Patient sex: F
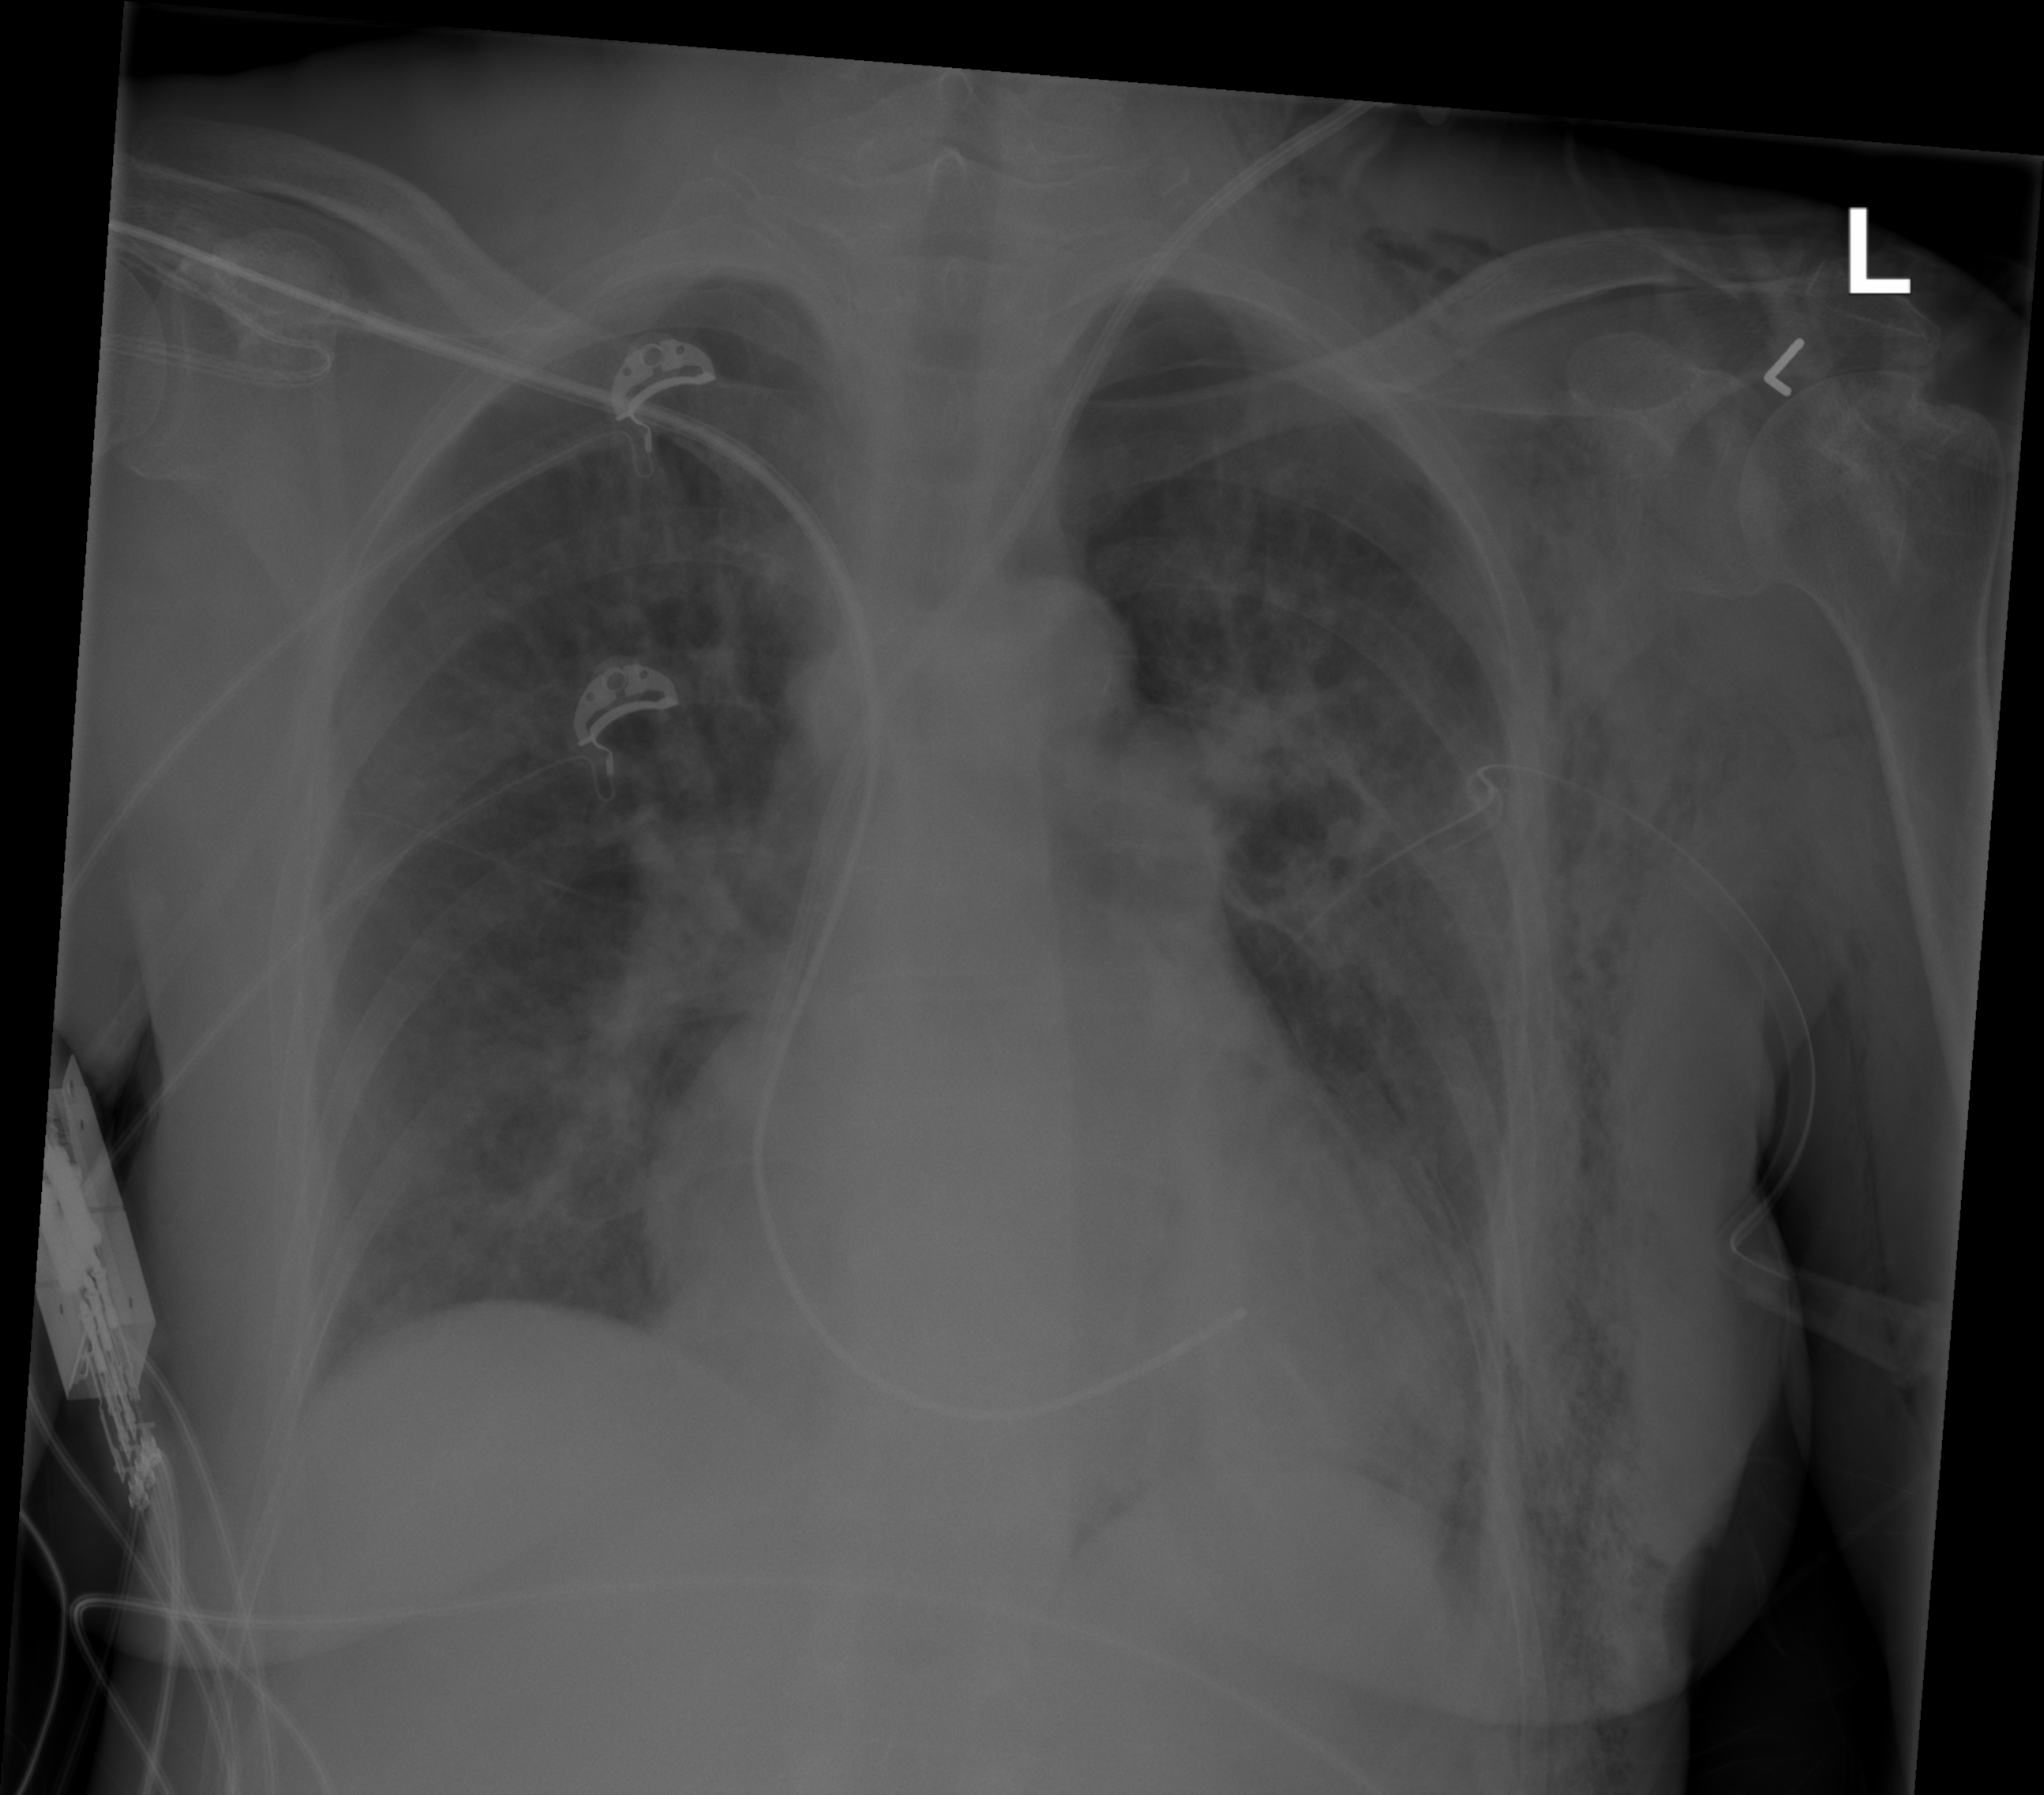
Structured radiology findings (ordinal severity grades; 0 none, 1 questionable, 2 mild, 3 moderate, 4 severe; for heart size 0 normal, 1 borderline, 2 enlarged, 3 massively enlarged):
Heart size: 1
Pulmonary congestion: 2
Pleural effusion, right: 0
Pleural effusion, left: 0
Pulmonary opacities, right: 2
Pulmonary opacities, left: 2
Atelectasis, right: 0
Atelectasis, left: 0